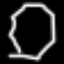
Label: octagon